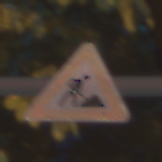
Verkehrszeichen: Arbeitsstelle
Umgebung: Outdoor, Urban
Tageszeit: Night
Wetter: PartlyCloudy
Licht: Artificial
Jahreszeit: NotSpecified
Kontrast: HighContrast